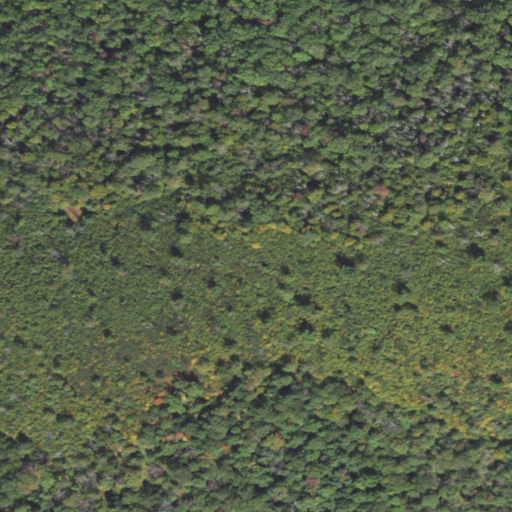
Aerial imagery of ridge(s) in Pennsylvania named Buck Ridge containing only deciduous forest